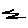
Label: zigzag